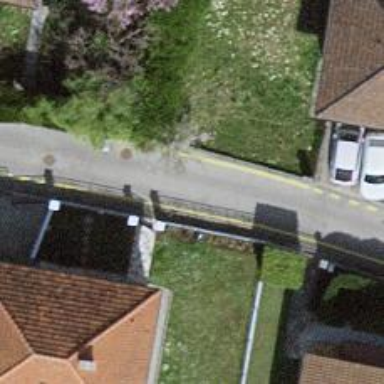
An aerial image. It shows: Residential road with asphalt surface and sidewalk on the left side.